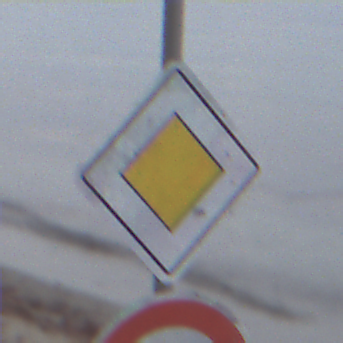
Verkehrszeichen: Vorfahrtsstrasse
Zusatzzeichen unten: Geschwindigkeit100
Umgebung: Outdoor, Nature
Tageszeit: MorningAfternoon
Wetter: Overcast
Licht: Natural
Jahreszeit: NotSpecified
Kontrast: LowContrast